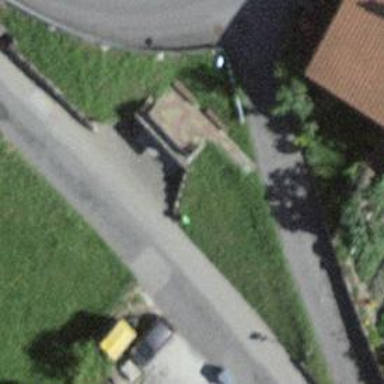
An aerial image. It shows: Brown bench.